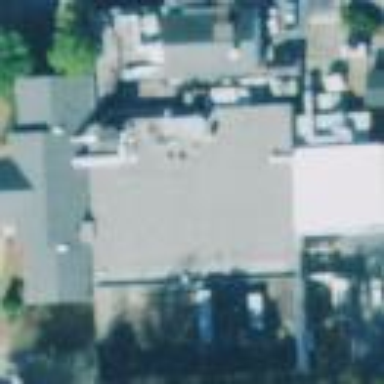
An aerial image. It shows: Television studio building.